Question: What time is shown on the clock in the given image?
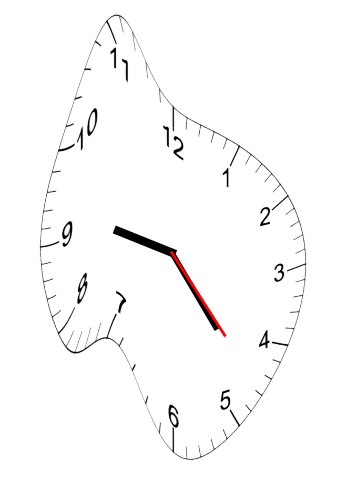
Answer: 09:23:23